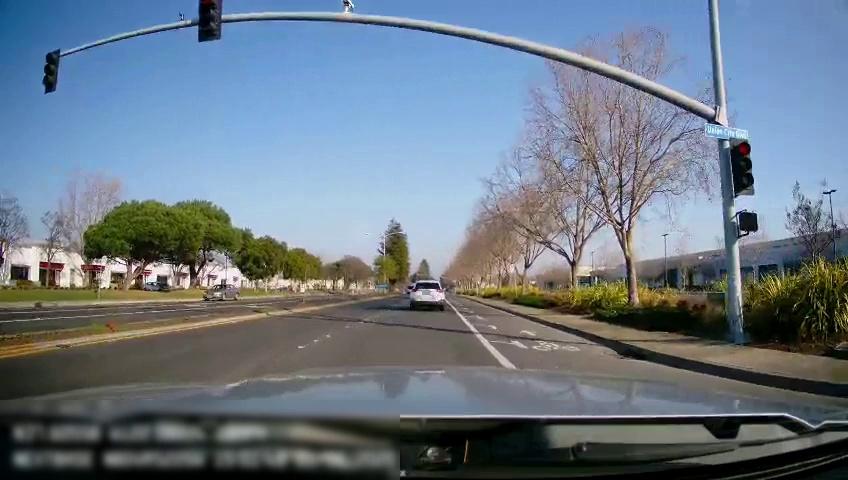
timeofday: Day
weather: Sunny
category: Drivable Space
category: Drivable Space
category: Vehicles | SUV
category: Vehicles | Car
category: Lanes | Current Lane
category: Lanes | Current Lane
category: Lanes | Alternate Lane
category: Lanes | Opposite Lane
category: Lanes | Opposite Lane
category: Traffic | Lights
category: Traffic | Lights
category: Traffic | Lights
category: Traffic | Signs